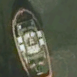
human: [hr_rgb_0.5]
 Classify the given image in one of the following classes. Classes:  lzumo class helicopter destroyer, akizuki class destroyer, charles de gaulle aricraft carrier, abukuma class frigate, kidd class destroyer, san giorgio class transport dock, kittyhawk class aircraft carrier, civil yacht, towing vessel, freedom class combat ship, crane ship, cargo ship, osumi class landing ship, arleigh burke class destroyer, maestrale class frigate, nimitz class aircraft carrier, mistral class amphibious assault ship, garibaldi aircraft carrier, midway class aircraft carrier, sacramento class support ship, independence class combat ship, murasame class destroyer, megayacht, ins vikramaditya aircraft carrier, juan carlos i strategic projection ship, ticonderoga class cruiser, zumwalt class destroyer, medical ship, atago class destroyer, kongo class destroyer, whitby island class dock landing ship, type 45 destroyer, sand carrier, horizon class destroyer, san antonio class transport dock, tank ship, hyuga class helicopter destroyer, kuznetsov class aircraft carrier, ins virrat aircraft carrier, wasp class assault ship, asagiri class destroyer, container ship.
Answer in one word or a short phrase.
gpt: Towing vessel